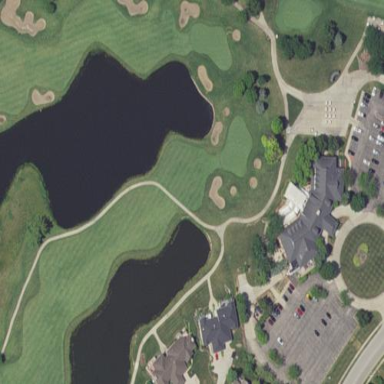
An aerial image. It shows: Golf fairway surrounded by grass.